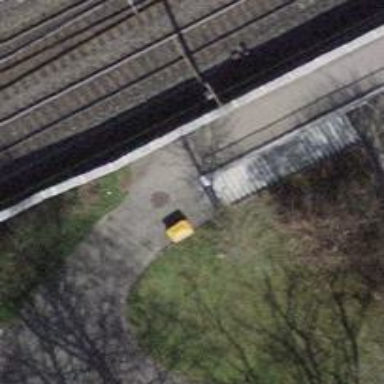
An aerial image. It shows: Set of steps on the road.